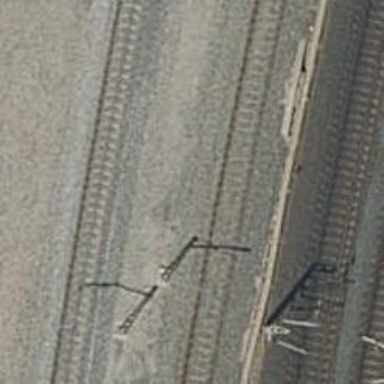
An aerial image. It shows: Railway track with contact lines for electrification.